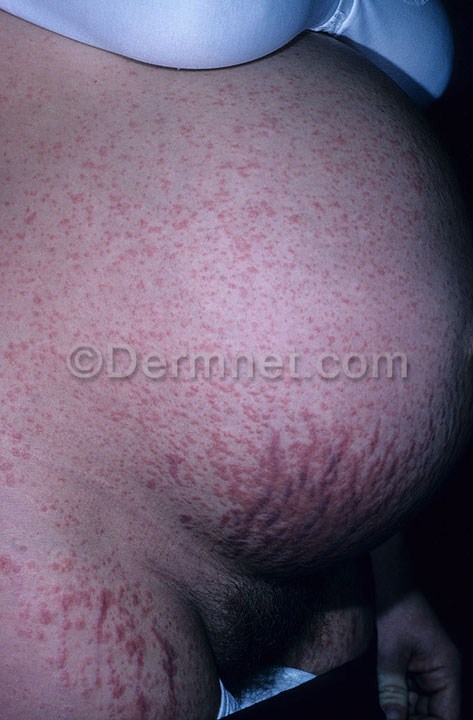
Disease: Urticaria Hives